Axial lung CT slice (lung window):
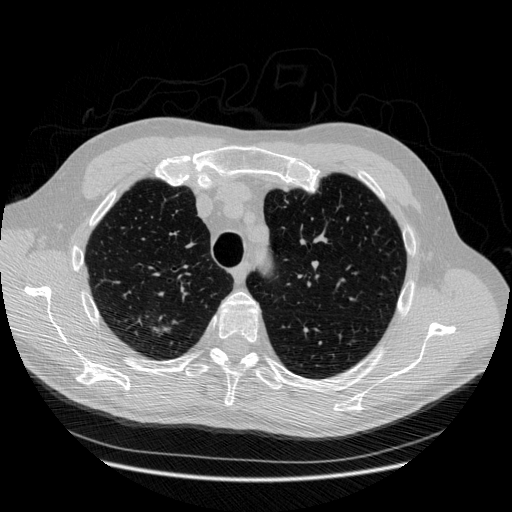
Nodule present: no